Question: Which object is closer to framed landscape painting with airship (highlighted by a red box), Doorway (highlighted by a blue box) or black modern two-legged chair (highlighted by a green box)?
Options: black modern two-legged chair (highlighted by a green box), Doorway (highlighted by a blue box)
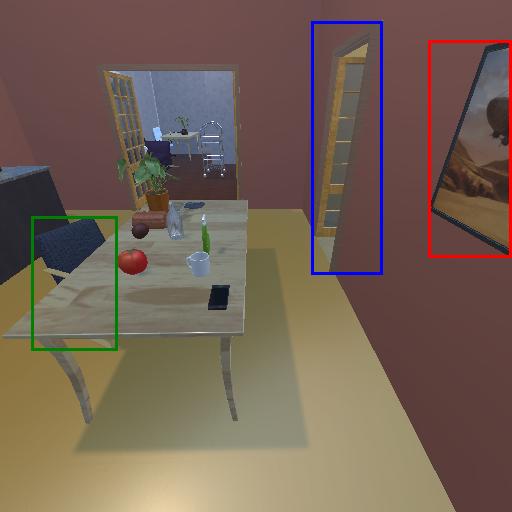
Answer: black modern two-legged chair (highlighted by a green box)